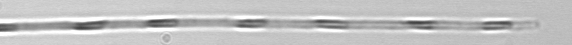
Label: Leptocylindrus